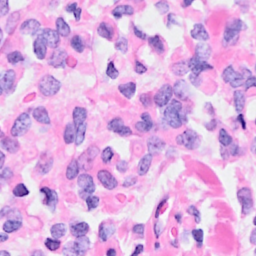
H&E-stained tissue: Breast